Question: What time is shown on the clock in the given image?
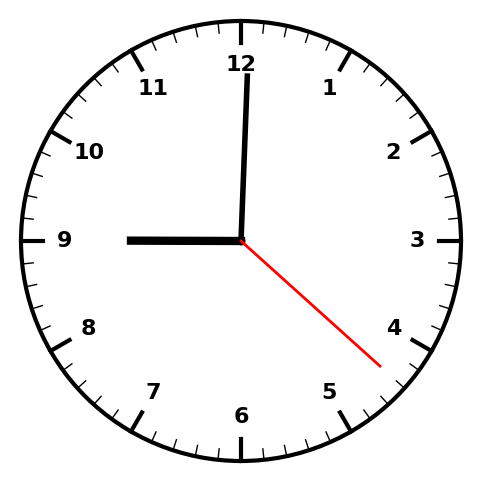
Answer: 09:00:22